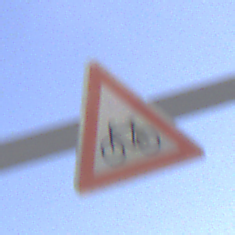
Verkehrszeichen: RadverkehrRechts
Umgebung: Outdoor, Nature
Tageszeit: MorningAfternoon
Wetter: Clear
Licht: Natural
Jahreszeit: NotSpecified
Kontrast: HighContrast